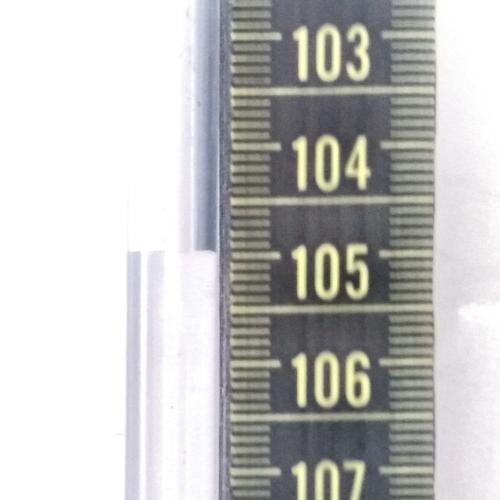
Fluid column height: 105.0 cm